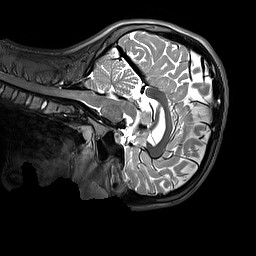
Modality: T2w
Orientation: sagittal
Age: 11
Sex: male
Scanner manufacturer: siemens
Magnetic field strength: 3 T
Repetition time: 3.2 s
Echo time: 0.408 s